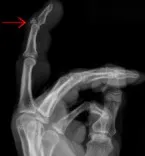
Preoperative and postoperative data of patient No.7. (C,D). Postoperative X-ray.
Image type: radiology (x_ray)